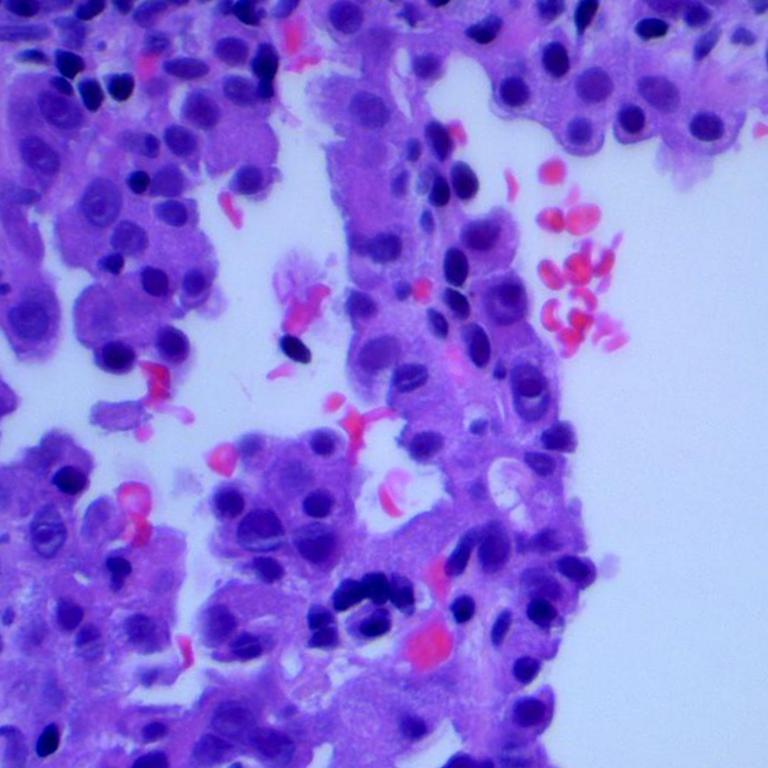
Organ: lung
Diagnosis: adenocarcinomas